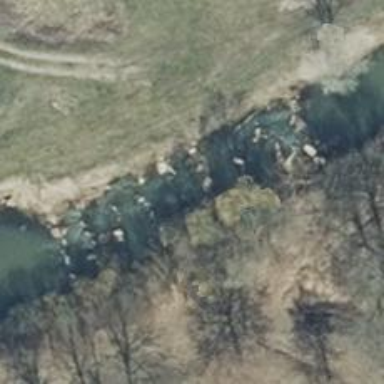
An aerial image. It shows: River with man-made fish passage.